Question: MY DB structure is this
'''
ID | wine_name | wine_description | wine_type | size_id |country_id
'''
SQL query I am using to obtain result is
'SELECT * FROM winemeta WHERE wine_name LIKE '%cab%' ORDER BY wine_name ASC'
Below is attach image of search form

you can see the search results .when i search with word "cab" all result related to the cab show in order by wine name 'ASC'.
The requirement is, I need to show the result in 'ASC' order as well as Alphabatic order.
In search result <PHONE> 2001 has same name so the accepted result i need is
1991 chateau Monteiena Cab
1992 chateau Monteiena Cab
2001 chateau Monteiena Cab
1992 Dalla Valle Cab
1995 Dalla Valle Cab
Dalla Valle Cab
Please help me with this one i have tried my solutions.
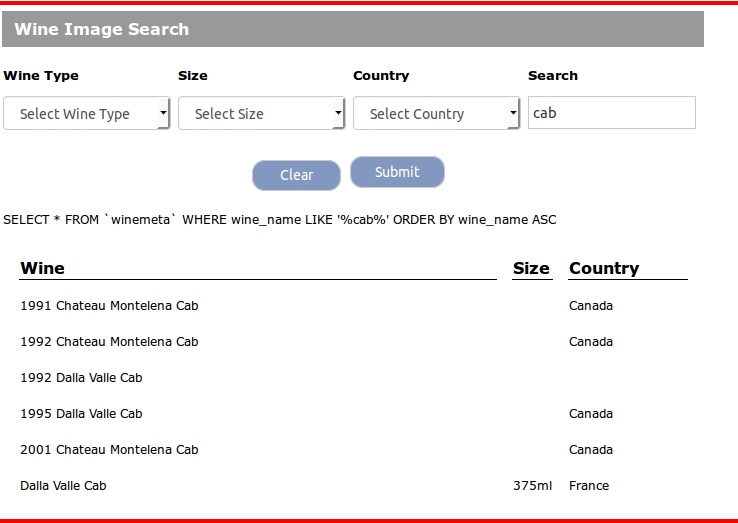
Answer: This is without using any third-party library.
'''
SELECT wine_name FROM winemeta order by SUBSTR(wine_name, LENGTH(CONVERT(wine_name, SIGNED)) + 1) asc, CONVERT(wine_name, SIGNED) asc
'''
I found some glitches in above query. Here is the modified one.
'''
SELECT
wine_name
FROM
winemeta
where
wine_name like '%cab%'
order by SUBSTR(wine_name,
if(CONVERT( wine_name , SIGNED) > 0,
LENGTH(CONVERT( wine_name , SIGNED)) + 2,
1)) asc , CONVERT( wine_name , SIGNED) asc
'''